Question: I have a project that I started in iOS SDK 6. I downloaded Xcode 5 Beta with iOS 7 and ran it successfully.
However, to submit the project, I need to go back to SDK 6 and Xcode 4. When I do, I get following message for every XIB file I have in the project:

How do I fix this so I can compile and run from SDK 6 and Xcode 4?
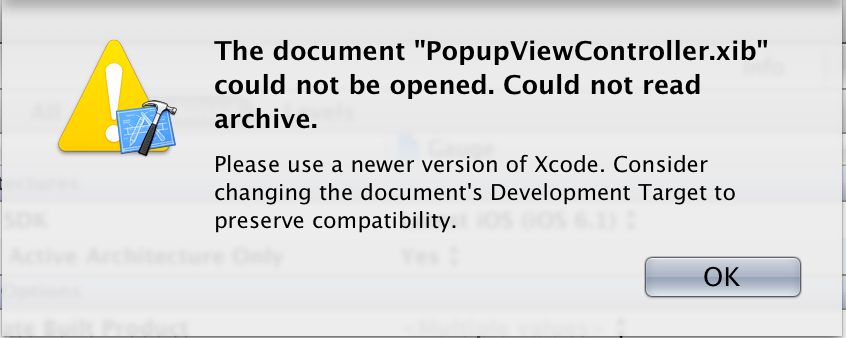
Answer: Actually this has a very simple answer.
Open the Storyboard file on Xcode 5, And then:
1. Open file inspector
2. On Interface Builder Documents section change Open with to Xcode 4.6 (if it's 5.x).
3. Save, Close the project and open that with old Xcode.
It should work now.
This is same method like on earlier releases so I assume that's ok for NDA case (you can do the same thing on Xcode 4.6 to work with older version).